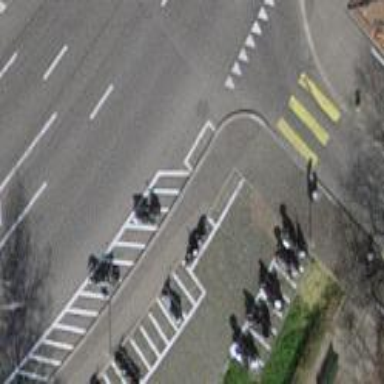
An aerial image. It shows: Motorcycle parking area.